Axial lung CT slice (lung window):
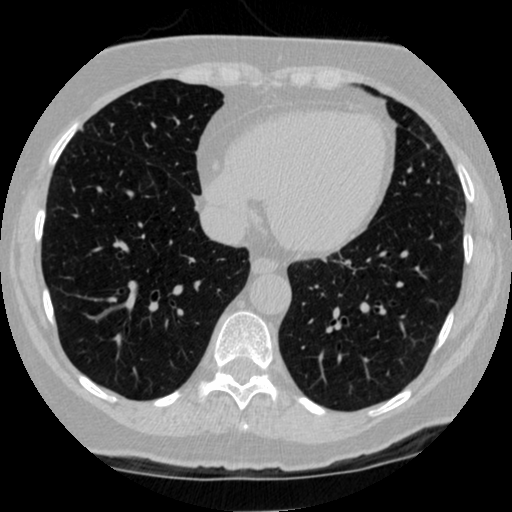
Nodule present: yes
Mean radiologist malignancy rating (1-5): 3.5